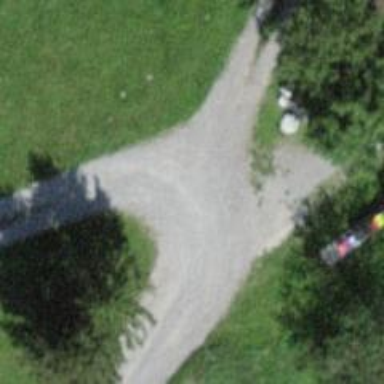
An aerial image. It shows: Gravel track with grade 2 quality.